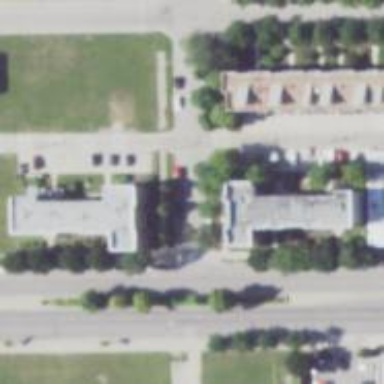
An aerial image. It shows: Alley classified as service road.